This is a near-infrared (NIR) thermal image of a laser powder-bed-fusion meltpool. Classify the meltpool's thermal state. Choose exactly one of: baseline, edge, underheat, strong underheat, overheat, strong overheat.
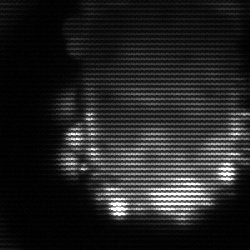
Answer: baseline